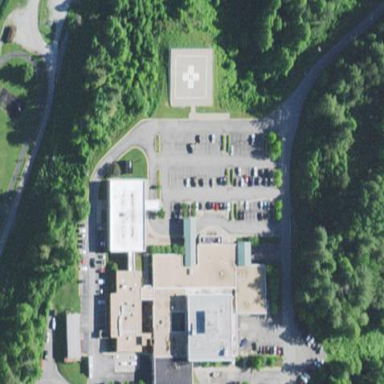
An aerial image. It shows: Healthcare facility identified as hospital.